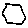
Label: hexagon